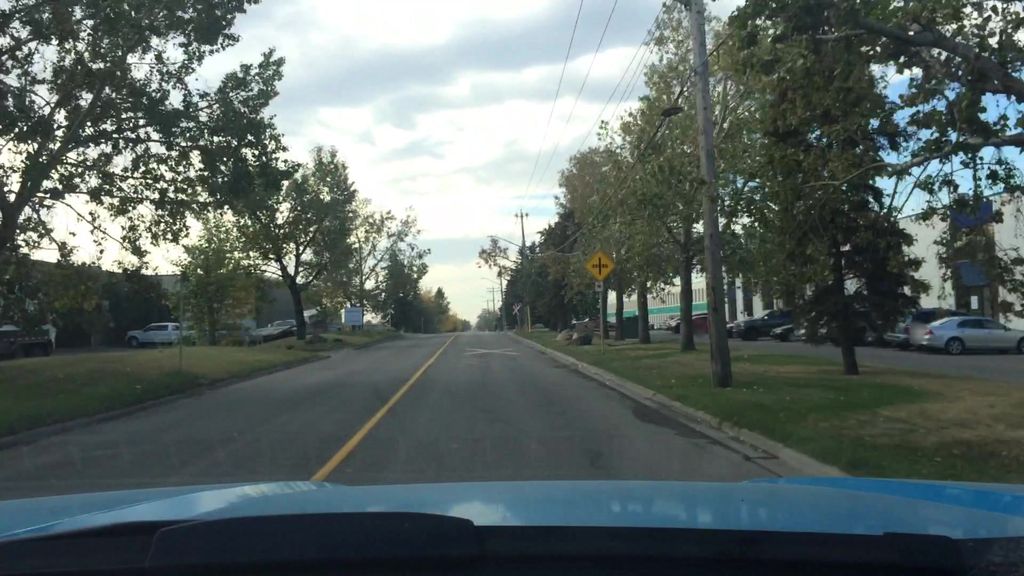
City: calgary